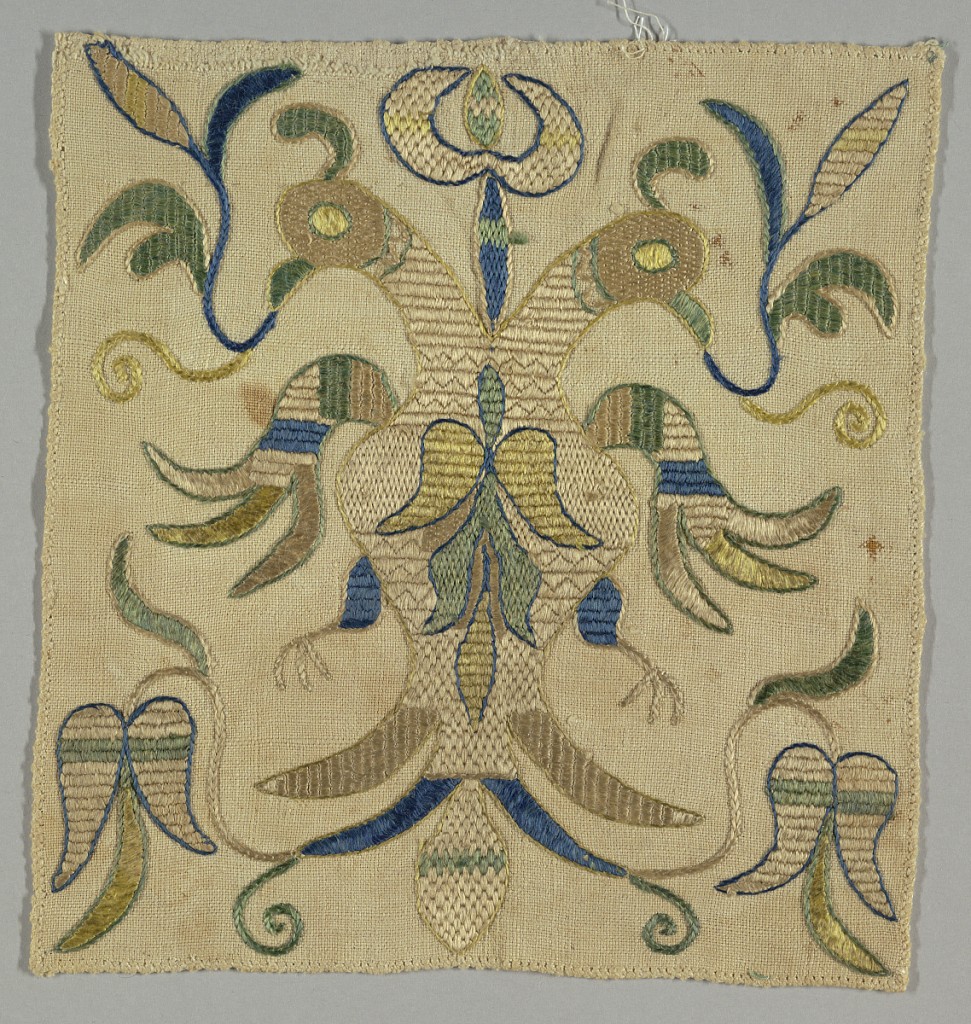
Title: Fragment
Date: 18th–19th century
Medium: silk on linen Technique: embroidered
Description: Embroidery fragment with double-headed eagle in green, blue and tan.